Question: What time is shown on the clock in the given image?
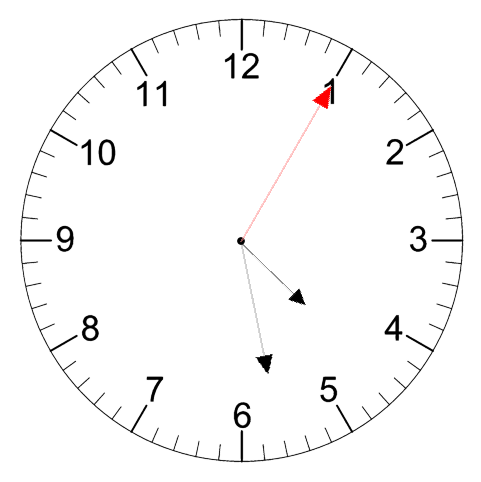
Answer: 04:28:05